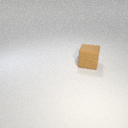
large brown rubber cube